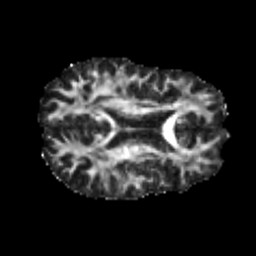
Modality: FA
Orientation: axial
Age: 24
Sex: male
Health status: healthy
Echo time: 0.074 s